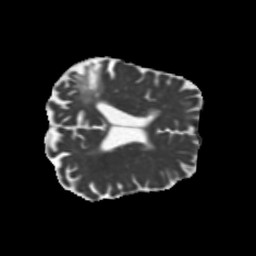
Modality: MD
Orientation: axial
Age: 73
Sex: female
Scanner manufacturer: siemens
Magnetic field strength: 3 T
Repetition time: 5.25 s
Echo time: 0.08 s